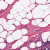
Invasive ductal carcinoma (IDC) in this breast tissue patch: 1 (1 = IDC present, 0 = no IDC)